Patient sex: F
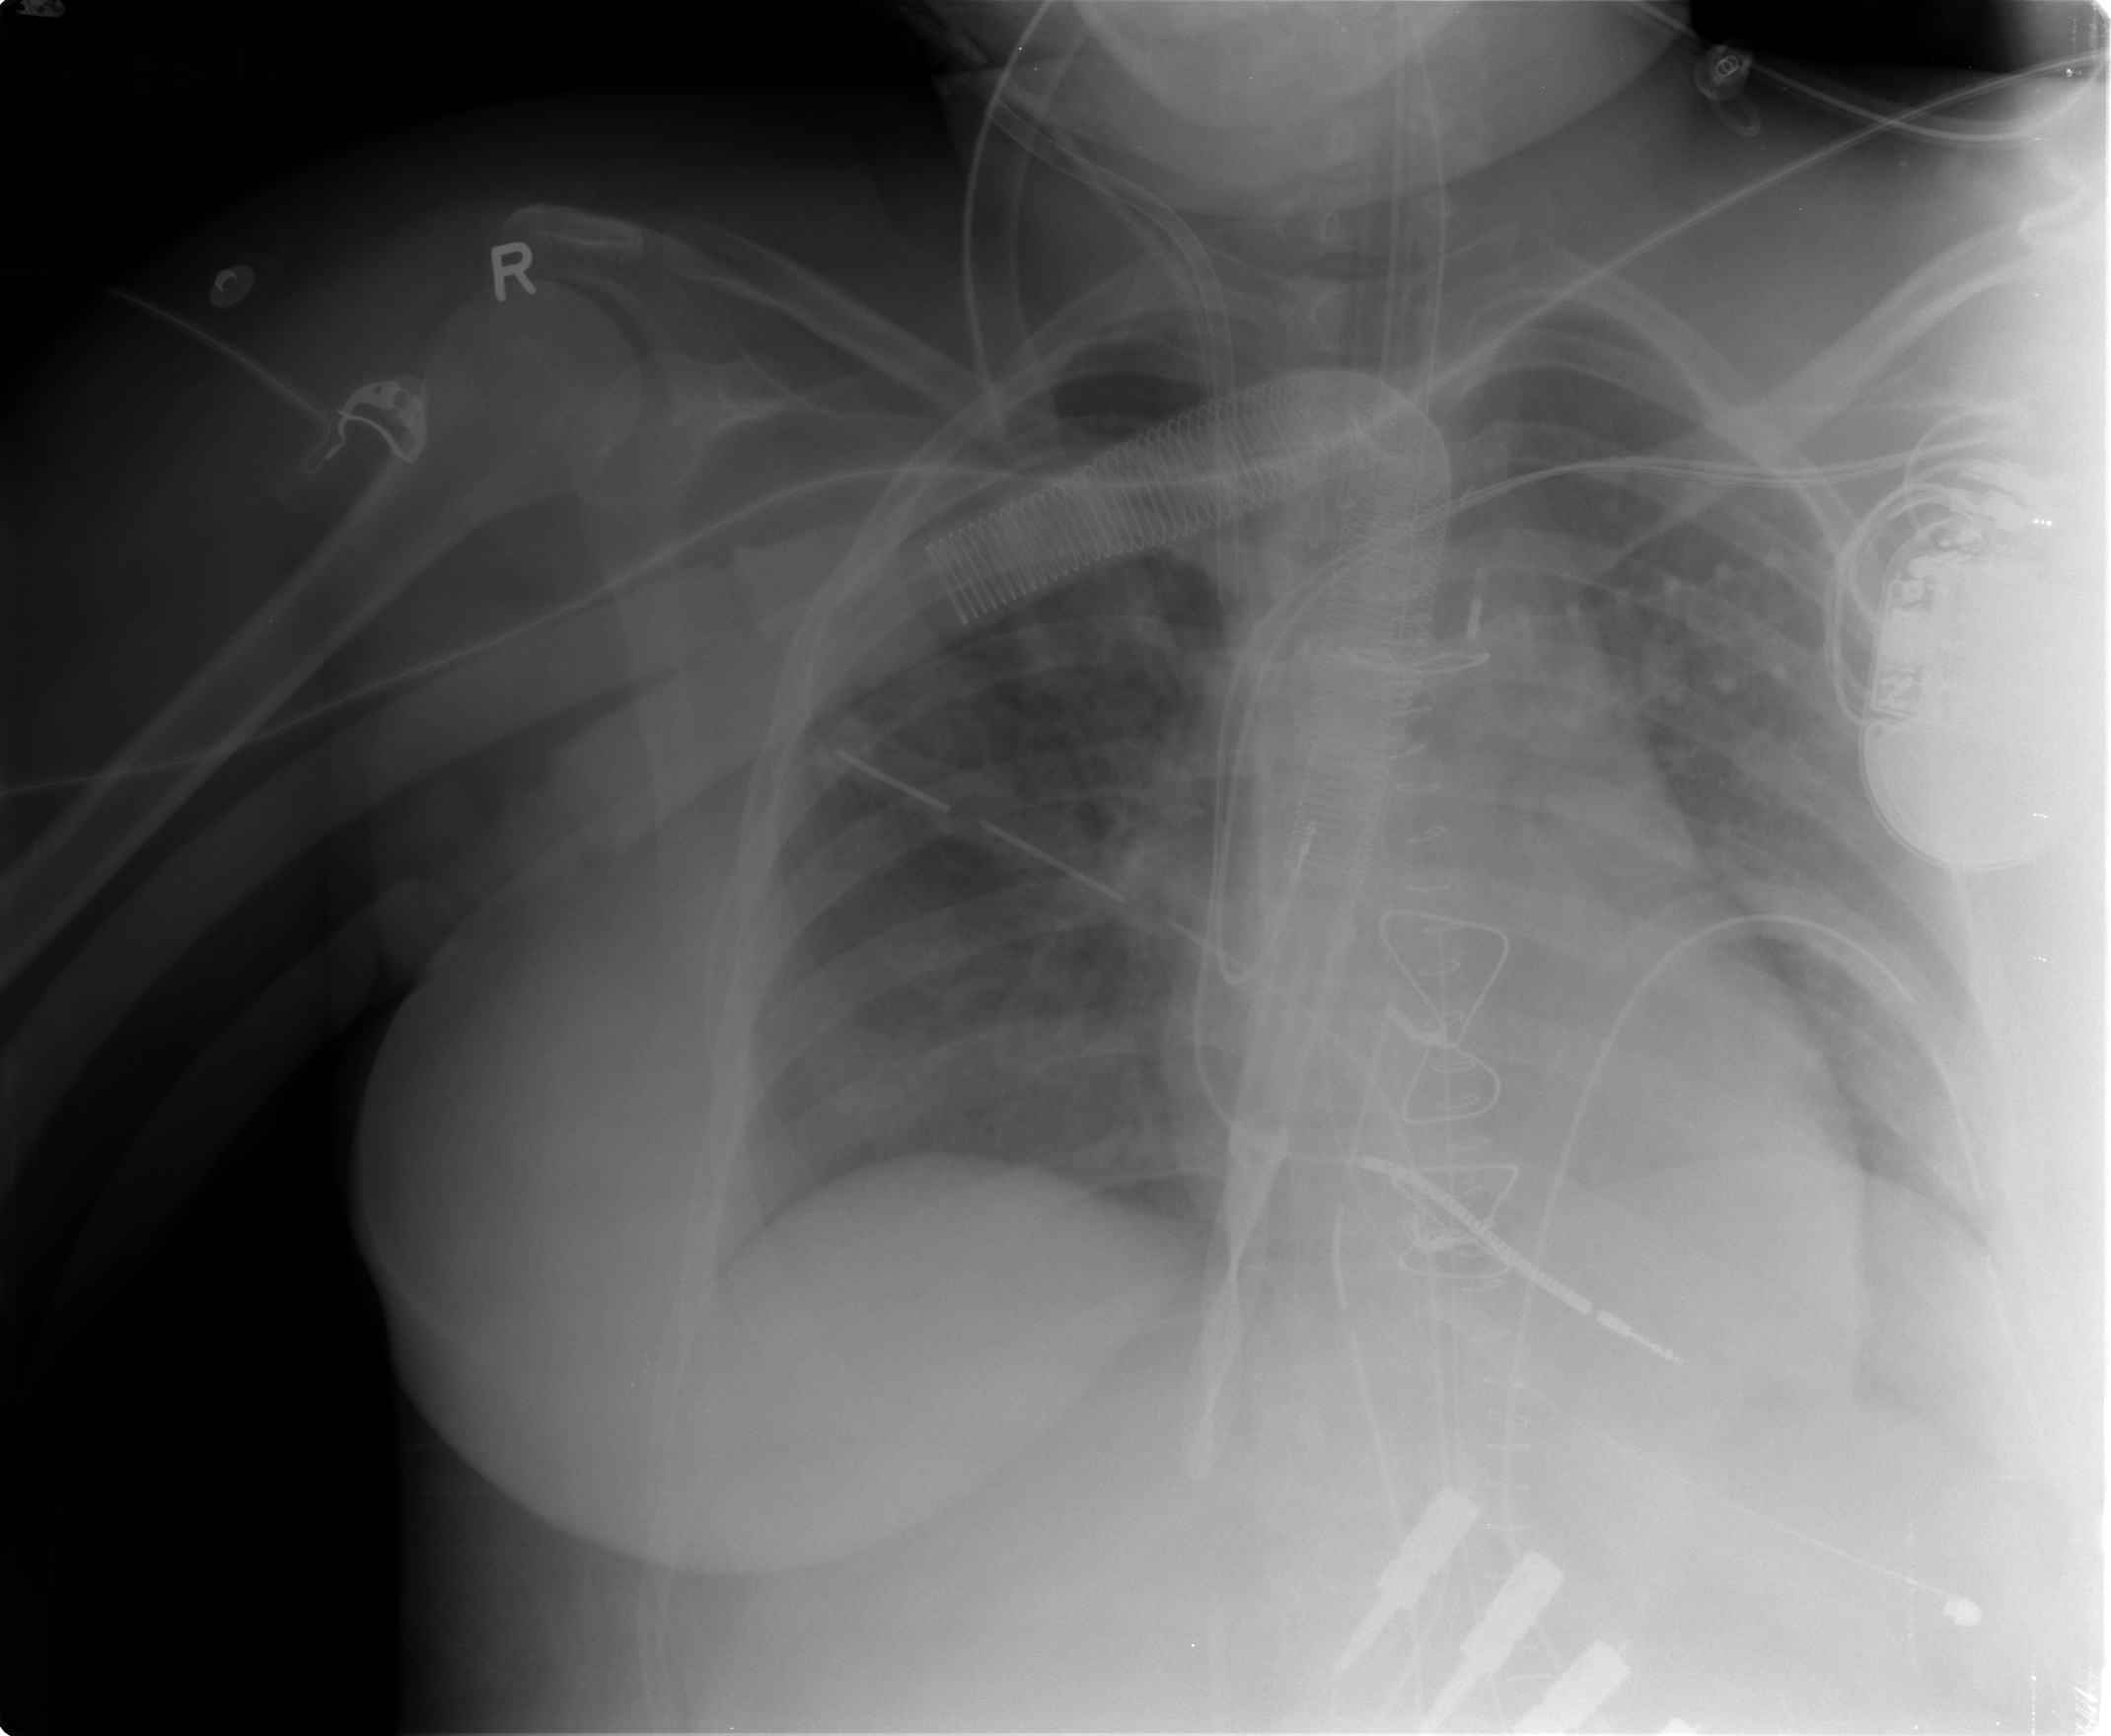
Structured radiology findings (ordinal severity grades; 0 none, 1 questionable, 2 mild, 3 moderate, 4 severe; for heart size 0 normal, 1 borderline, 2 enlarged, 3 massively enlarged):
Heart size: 0
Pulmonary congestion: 2
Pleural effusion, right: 0
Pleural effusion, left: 0
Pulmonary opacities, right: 3
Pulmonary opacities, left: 3
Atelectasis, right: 2
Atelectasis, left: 2